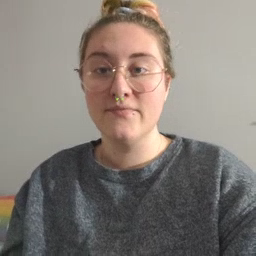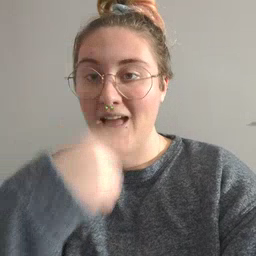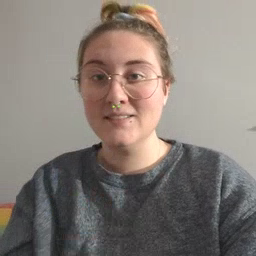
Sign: face